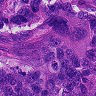
Metastatic tissue present: yes